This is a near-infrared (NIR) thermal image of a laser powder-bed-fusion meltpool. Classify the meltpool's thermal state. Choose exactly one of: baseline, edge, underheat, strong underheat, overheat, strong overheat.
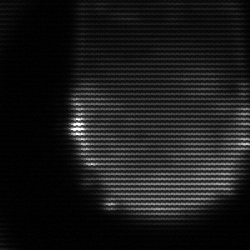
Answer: edge